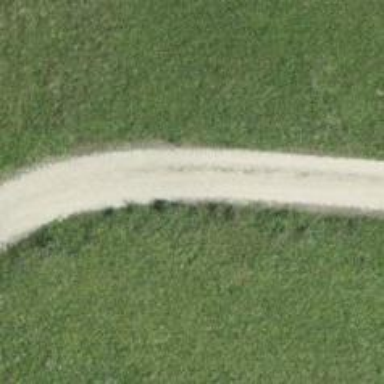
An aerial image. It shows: Gravel track with grade 2 tracktype.